Question: I have make this design using CSS and it looks great on Chrome.I'm also using bootstrap, and noticed that bootstrap is causing to looks different on FF
This is my CSS. I have my deno on jsbin here: <URL>
Any idea why this happens?
'''
div.bonecard {
background-color: white;
margin: 10px;
width: 340px;
height: 210px;
border: 2px solid black;
border-left: 2px solid black;
padding: 10px;
-webkit-border-radius: 20px;
-webkit-border-top-right-radius: 50px;
-webkit-border-bottom-right-radius: 50px;
-moz-border-radius: 20px;
-moz-border-radius-topright: 50px;
-moz-border-radius-bottomright: 50px;
-webkit-box-sizing: content-box;
border-radius: 20px;
border-top-right-radius: 50px;
border-bottom-right-radius: 50px;
position: relative;
float: left;
-webkit-transition: color 0.5s ease;
}
div.bonecard:after, div.bonecard:before {
background-color: white;
position: absolute;
display: block;
content:"";
border: 2px solid black;
border-right: 2px solid white;
width: 6px;
left: -10px;
}
div.bonecard:before {
top: 60px;
height: 60px;
}
div.bonecard:after {
top: 180px;
height: 30px;
}
'''
This is an image of how it looks

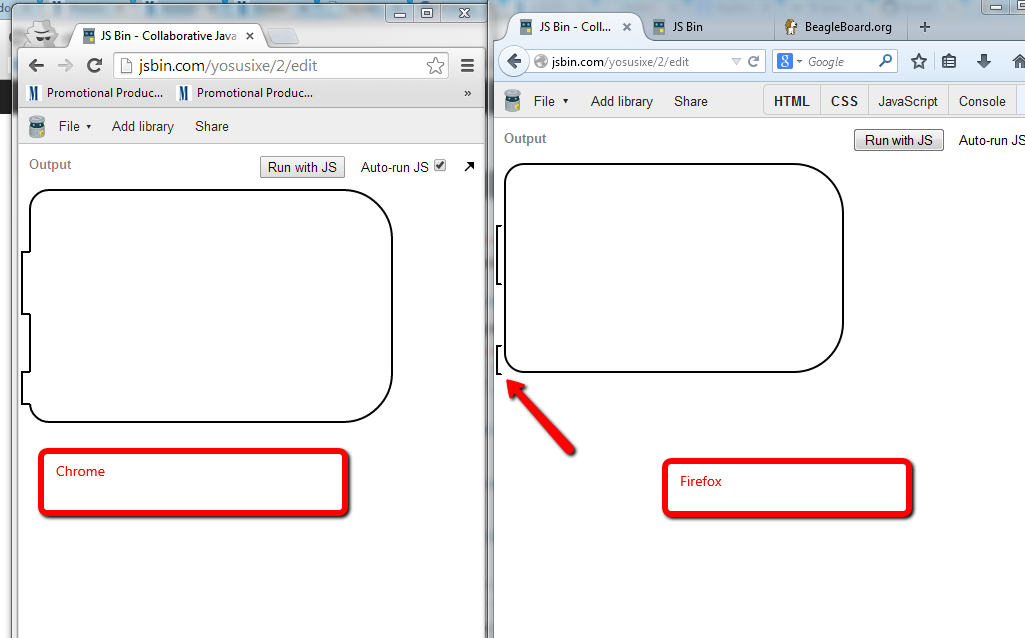
Answer: For an unknown reason Firefox is taking box-sizing: border-box (from bootstrap), while Chrome does not. You can add following code to each class:
'''
div.bonecard {box-sizing:content-box}
div.bonecard:after, div.bonecard:before {box-sizing:content-box}
'''
Now the elements will look the same in both browsers.